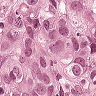
Metastatic tissue present: yes